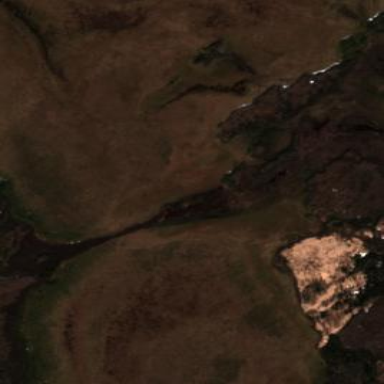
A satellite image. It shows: Bog wetland.